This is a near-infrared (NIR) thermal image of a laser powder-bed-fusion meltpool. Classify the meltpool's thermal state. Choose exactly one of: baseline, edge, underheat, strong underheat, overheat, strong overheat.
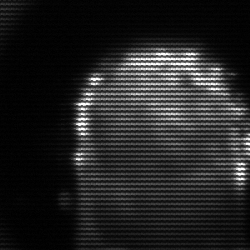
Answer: baseline